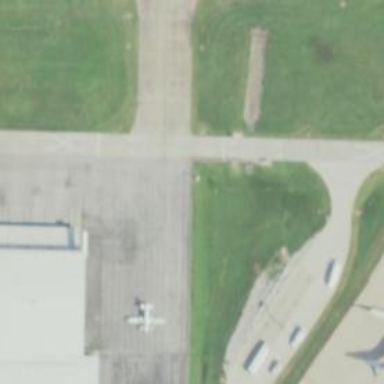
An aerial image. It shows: View of taxiway at the airport.